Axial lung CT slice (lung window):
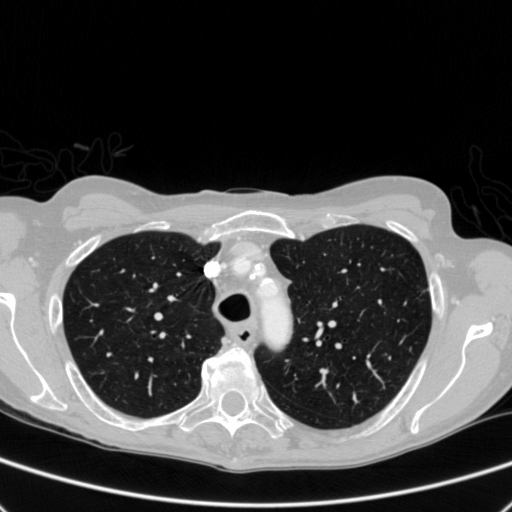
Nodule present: no